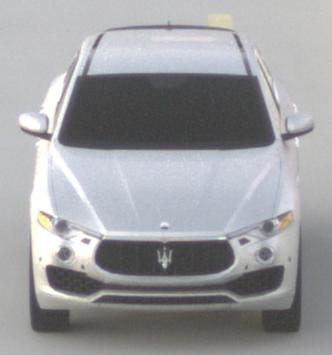
Make: Maserati
Model: Levante GT Hybrid
Detailed model: Levante
Model produced from: 2021/07
Model produced until: 2022/10
Doors: 4
Color: white
Road condition: dry road
Daytime: sunrise or sunset
Contrast: low contrast